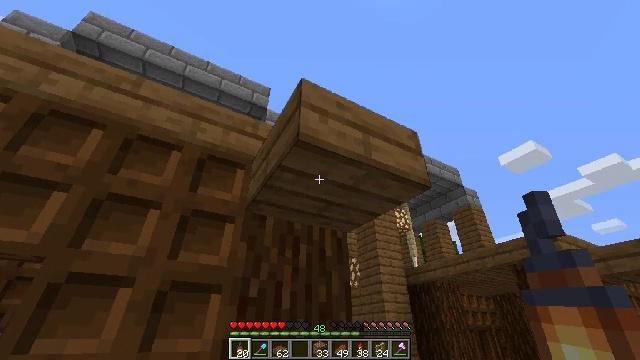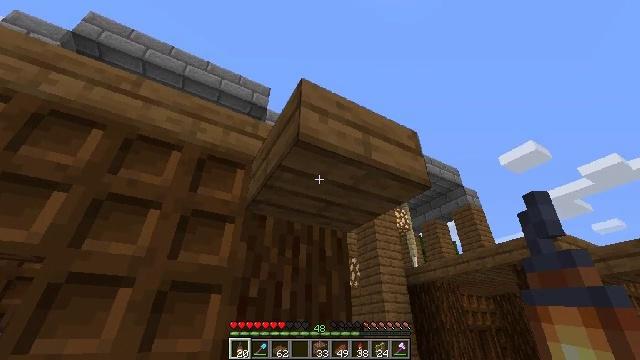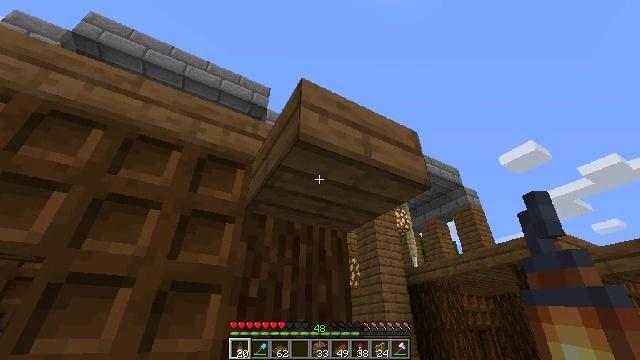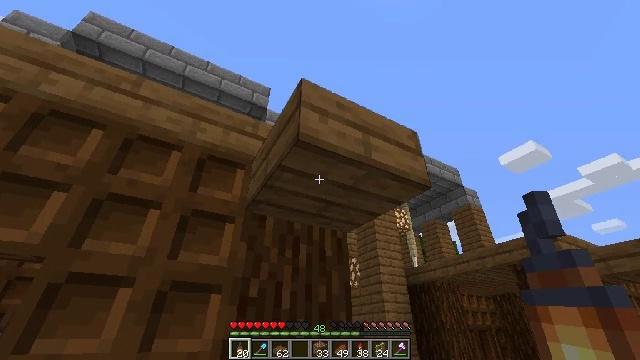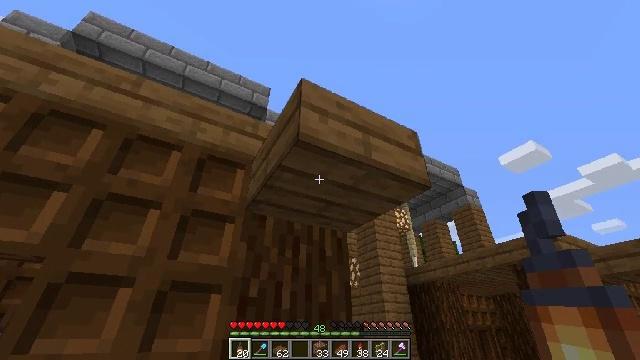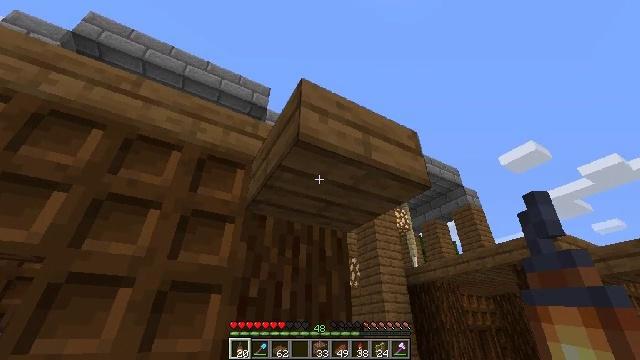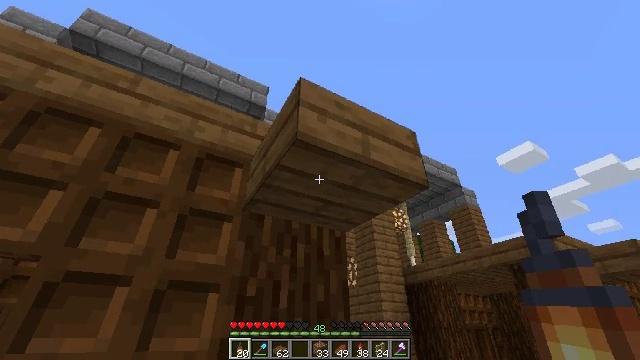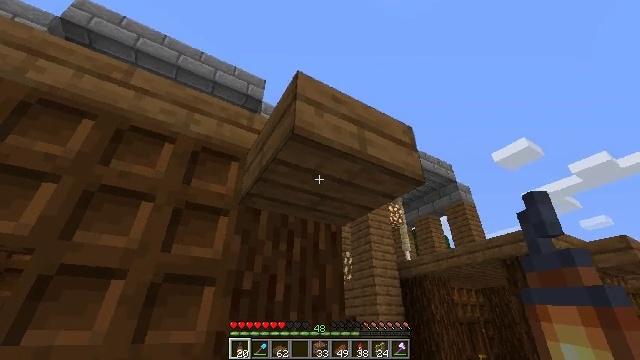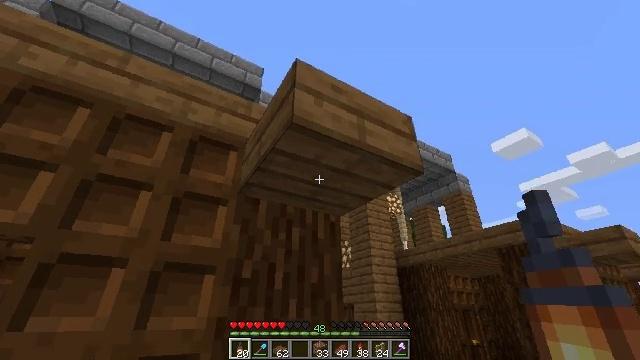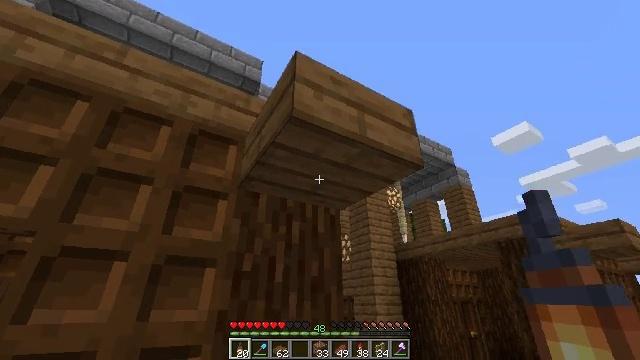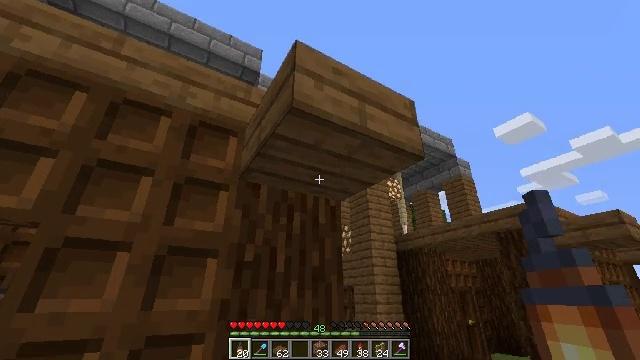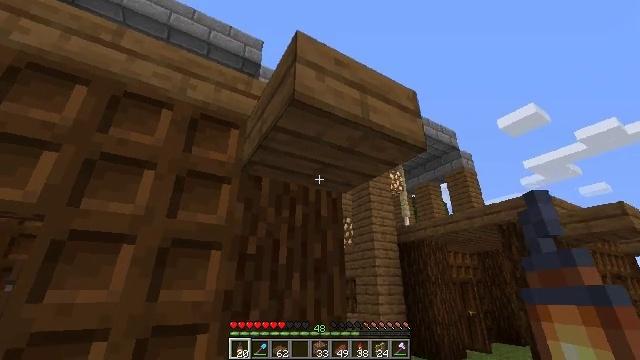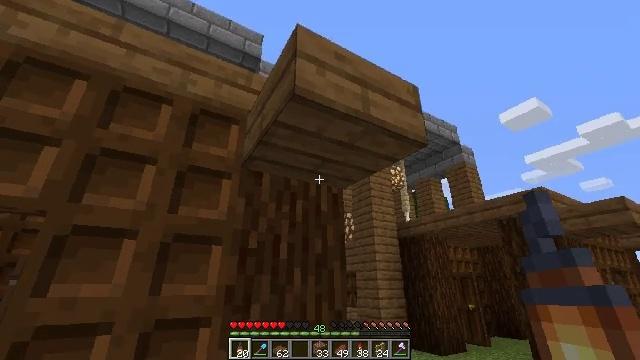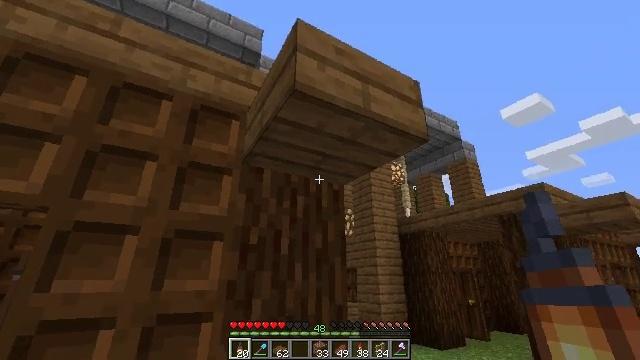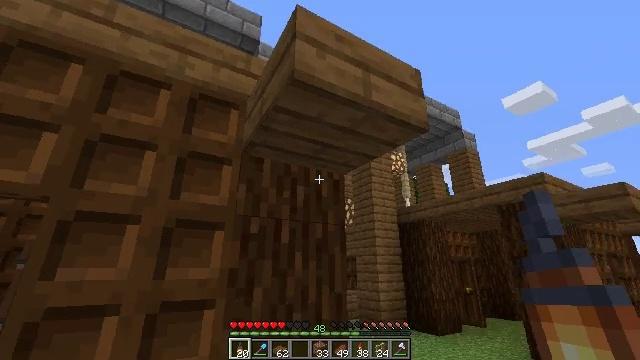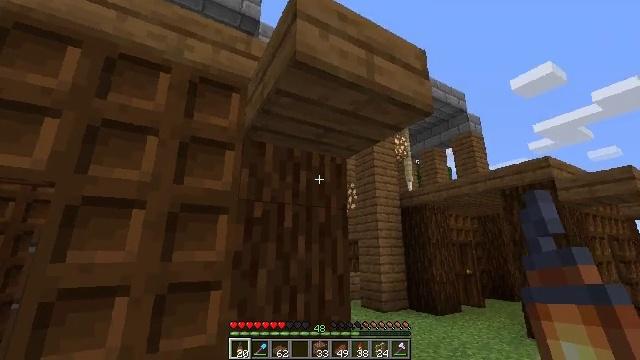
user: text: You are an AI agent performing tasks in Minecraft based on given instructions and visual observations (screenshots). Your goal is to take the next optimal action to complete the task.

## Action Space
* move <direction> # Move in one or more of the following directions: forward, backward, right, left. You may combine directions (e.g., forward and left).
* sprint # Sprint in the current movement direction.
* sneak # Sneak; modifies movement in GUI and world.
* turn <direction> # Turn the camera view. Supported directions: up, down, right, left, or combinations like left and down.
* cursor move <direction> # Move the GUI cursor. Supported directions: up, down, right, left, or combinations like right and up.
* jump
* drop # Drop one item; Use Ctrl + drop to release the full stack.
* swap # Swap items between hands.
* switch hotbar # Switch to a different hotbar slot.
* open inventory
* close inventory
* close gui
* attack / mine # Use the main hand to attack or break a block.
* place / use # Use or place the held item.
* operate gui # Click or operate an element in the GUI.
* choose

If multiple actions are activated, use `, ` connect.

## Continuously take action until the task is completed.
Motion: motion action
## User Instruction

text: Gather the spruce slab by holding left button.
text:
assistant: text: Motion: use / place
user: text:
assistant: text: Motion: use / place
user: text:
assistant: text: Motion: use / place
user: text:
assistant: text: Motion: no_op
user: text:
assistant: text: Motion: no_op
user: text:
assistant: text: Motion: no_op
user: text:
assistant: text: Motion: turn down
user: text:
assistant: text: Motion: turn down
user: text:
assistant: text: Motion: turn down
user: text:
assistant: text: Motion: turn down
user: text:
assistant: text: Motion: turn down
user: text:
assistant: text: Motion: turn down
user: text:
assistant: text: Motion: no_op
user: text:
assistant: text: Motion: turn down
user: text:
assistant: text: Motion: turn down
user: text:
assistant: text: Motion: turn down
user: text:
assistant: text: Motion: turn down
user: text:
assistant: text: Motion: no_op
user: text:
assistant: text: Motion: turn down
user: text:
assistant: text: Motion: turn down
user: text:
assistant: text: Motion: no_op
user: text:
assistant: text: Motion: no_op
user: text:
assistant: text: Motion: no_op
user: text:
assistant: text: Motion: no_op
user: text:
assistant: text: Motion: no_op
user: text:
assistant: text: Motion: no_op
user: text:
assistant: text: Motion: no_op
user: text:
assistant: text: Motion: no_op
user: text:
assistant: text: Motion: use / place
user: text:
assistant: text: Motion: use / place